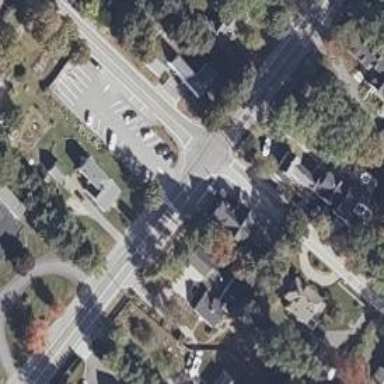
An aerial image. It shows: Neighborhood.